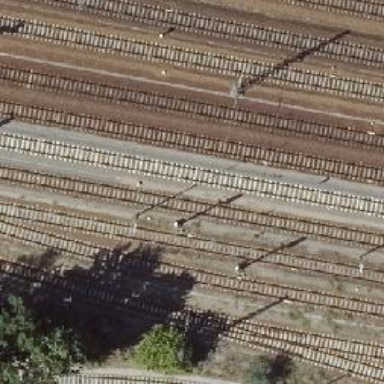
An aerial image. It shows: Railway signal.